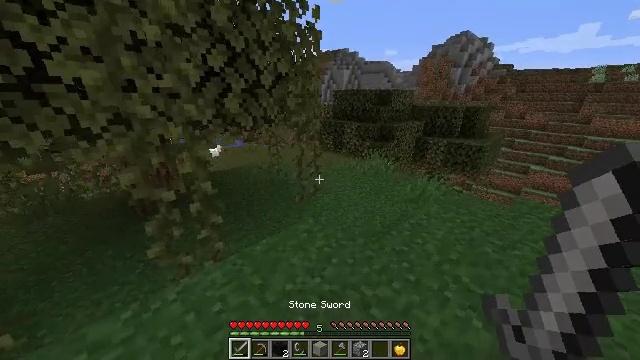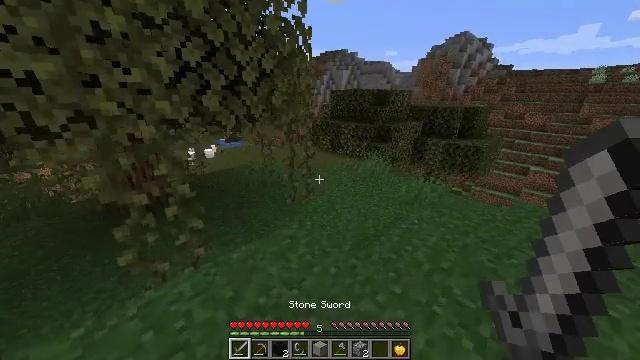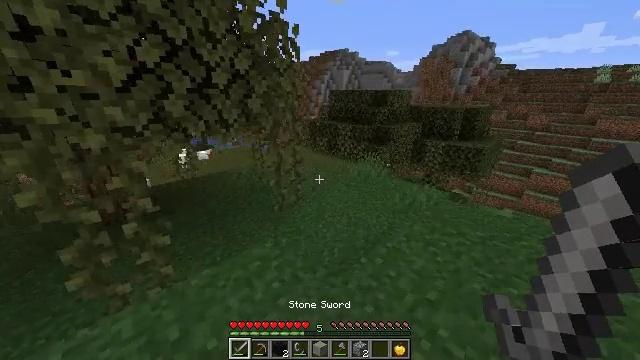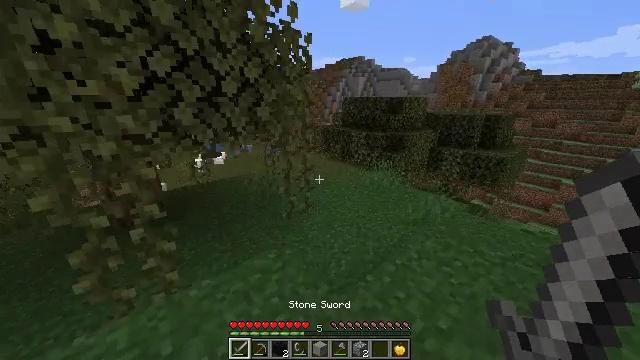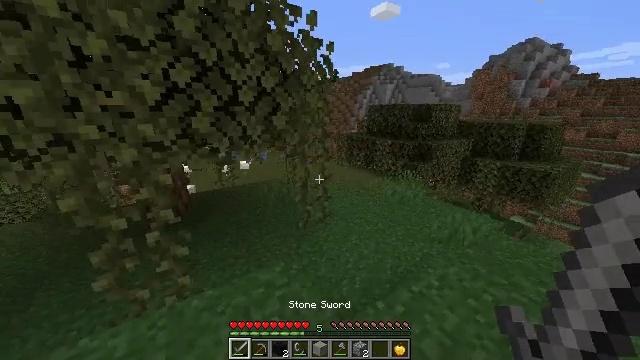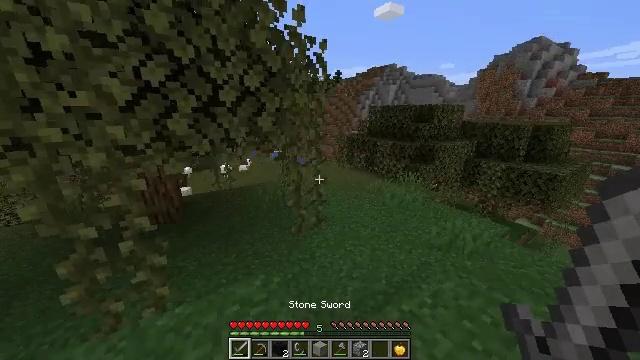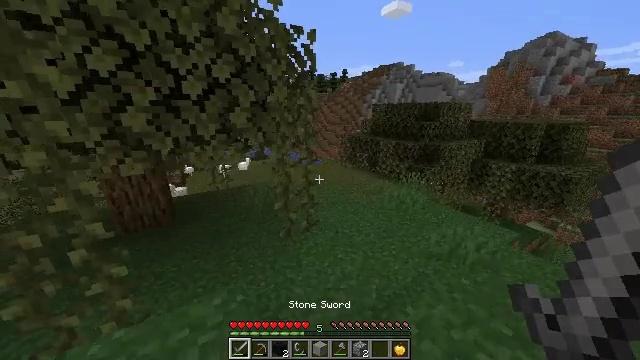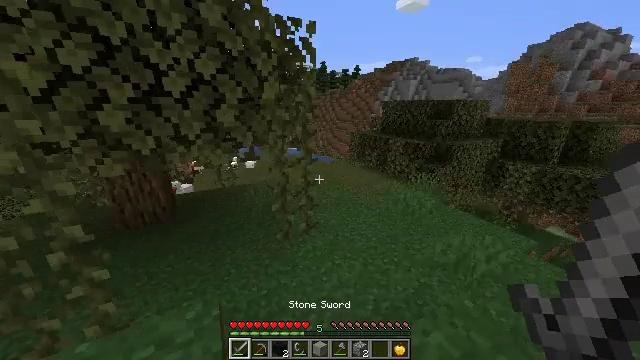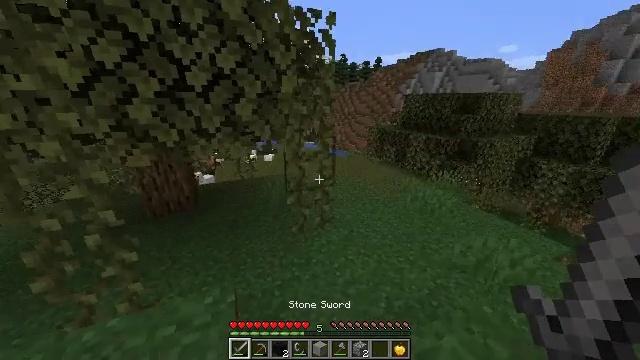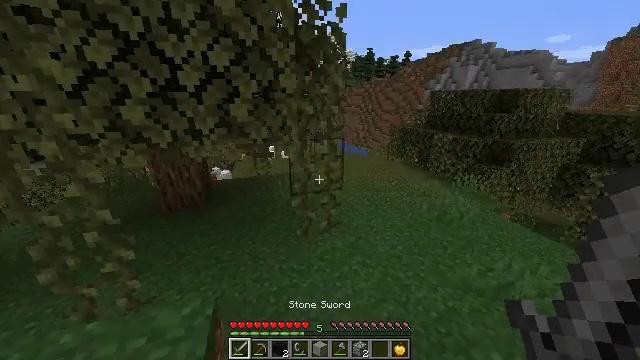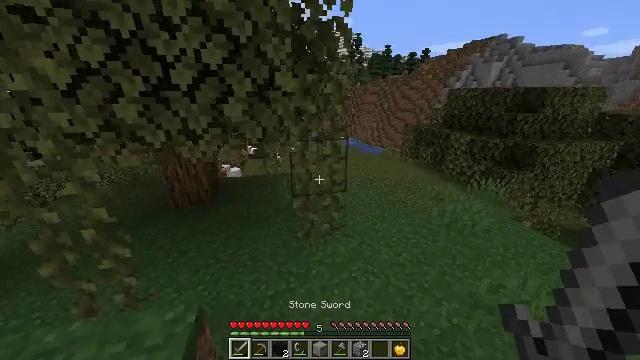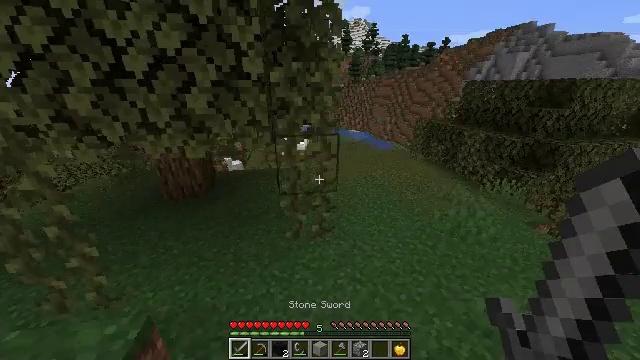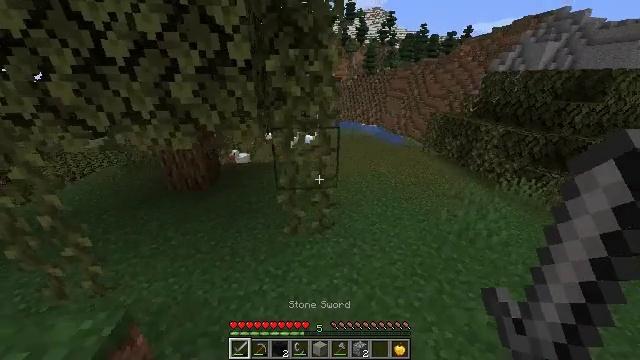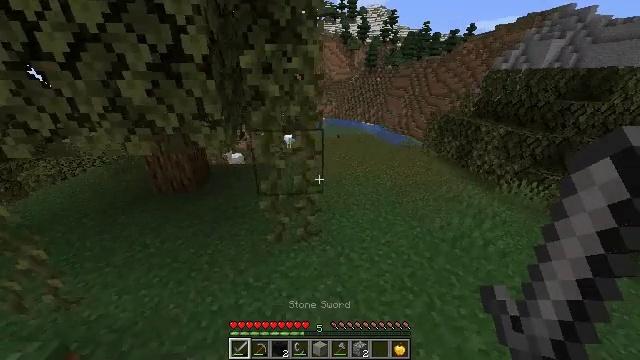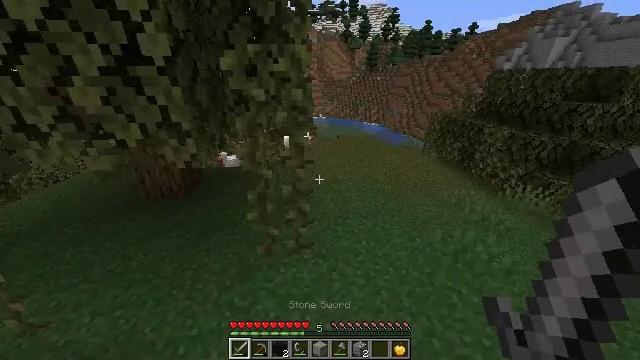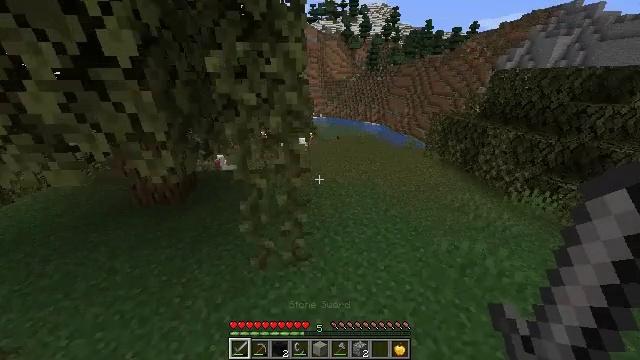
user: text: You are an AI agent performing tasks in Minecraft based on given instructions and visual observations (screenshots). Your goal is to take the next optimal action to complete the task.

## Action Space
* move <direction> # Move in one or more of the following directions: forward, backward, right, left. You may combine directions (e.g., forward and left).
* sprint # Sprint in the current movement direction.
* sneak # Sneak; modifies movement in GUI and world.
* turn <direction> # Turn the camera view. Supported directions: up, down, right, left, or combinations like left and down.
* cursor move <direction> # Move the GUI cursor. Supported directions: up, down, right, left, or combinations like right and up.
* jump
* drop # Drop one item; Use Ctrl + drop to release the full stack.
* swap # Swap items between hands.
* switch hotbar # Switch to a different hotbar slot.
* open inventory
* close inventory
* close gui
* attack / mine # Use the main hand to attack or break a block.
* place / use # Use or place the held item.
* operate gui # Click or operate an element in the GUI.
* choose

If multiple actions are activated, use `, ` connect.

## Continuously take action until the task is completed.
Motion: motion action
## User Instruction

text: Hunt animals.
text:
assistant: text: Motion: move forward and move right, sprint
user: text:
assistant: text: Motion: move forward and move right, sprint
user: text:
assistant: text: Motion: move forward and move right, sprint, turn left and up
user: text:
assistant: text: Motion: move forward and move right, sprint, turn left and up
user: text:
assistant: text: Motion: move forward and move right, sprint
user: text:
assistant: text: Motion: move forward and move right, sprint, turn left
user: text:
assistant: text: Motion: move forward and move right, sprint, turn left
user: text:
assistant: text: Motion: move forward and move right, sprint, turn left and down
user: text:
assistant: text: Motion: move forward and move right, sprint, turn left
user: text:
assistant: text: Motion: move forward and move right, sprint, turn left
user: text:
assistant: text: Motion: move forward and move right, sprint, turn left and down
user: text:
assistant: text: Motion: move forward and move right, sprint, turn left and down
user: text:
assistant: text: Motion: move forward and move right, sprint
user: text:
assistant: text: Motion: move forward, sprint
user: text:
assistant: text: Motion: move forward, sprint
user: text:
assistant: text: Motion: move forward, sprint
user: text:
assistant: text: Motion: move forward and move right, sprint
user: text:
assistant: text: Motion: move forward and move right, sprint
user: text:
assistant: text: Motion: move forward and move right, sprint, turn left
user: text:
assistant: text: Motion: move forward and move right, sprint, turn left
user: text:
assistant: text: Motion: move forward and move right, sprint, turn left
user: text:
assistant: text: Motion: move forward, sprint
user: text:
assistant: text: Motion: move forward, sprint
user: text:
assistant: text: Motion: move forward, sprint, turn up
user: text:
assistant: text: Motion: move forward, sprint
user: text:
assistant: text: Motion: move forward, sprint
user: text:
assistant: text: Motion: move forward, sprint
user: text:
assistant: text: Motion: move forward, sprint, turn left
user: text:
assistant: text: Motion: move forward, sprint, turn left
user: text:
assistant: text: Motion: move forward, sprint, turn left